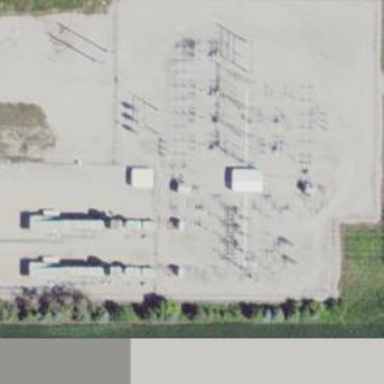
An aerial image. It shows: Switch for power supply.